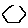
Label: hexagon